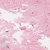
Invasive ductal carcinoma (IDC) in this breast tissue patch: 0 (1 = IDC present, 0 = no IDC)